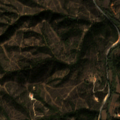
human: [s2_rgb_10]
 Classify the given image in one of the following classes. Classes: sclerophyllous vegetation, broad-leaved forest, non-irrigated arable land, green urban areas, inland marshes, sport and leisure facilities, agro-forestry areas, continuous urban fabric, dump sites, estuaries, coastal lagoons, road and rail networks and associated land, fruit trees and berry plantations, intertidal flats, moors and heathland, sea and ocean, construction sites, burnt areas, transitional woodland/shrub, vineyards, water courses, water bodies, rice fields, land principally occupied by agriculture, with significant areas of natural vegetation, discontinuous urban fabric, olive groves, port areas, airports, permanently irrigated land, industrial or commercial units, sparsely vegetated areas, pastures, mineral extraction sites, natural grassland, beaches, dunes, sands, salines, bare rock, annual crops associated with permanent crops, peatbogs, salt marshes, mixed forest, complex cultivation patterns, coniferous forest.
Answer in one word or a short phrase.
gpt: permanently irrigated land, broad-leaved forest, transitional woodland/shrub